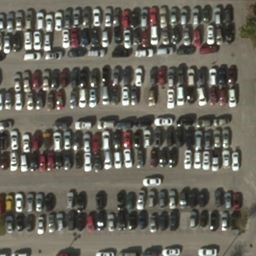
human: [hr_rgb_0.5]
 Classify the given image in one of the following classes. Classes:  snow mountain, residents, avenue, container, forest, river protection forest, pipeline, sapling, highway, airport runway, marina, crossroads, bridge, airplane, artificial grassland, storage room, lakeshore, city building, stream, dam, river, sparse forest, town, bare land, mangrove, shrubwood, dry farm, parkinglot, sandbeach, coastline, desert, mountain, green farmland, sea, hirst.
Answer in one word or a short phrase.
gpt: parkinglot